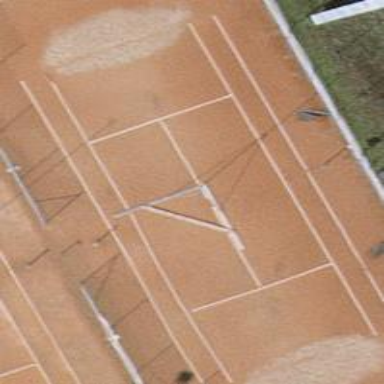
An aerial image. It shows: Tennis court on pitch.